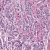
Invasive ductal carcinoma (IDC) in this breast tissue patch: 1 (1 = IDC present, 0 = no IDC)